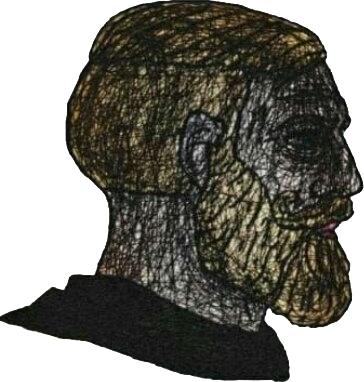
Label: 4_Yes_Chad